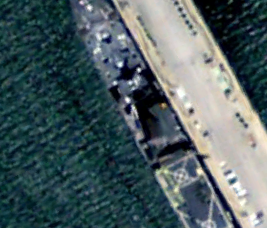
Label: combat